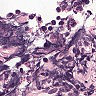
Metastatic tissue present: no